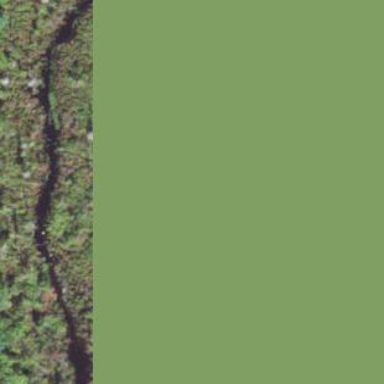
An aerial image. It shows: Mixed leaf woodland.